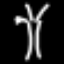
Label: palm tree